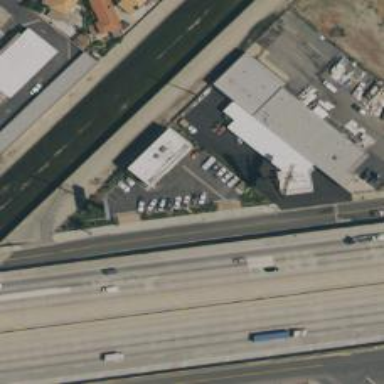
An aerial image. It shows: Retail building.